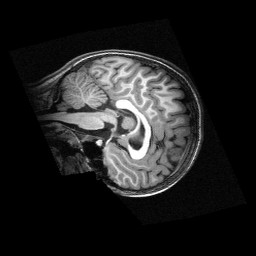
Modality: T1w
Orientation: sagittal
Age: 10
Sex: female
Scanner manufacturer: siemens
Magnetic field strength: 3 T
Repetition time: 2.3 s
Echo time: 0.00336 s